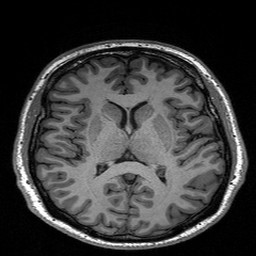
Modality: T1w
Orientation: coronal
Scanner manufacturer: siemens
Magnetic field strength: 3 T